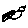
Label: bird